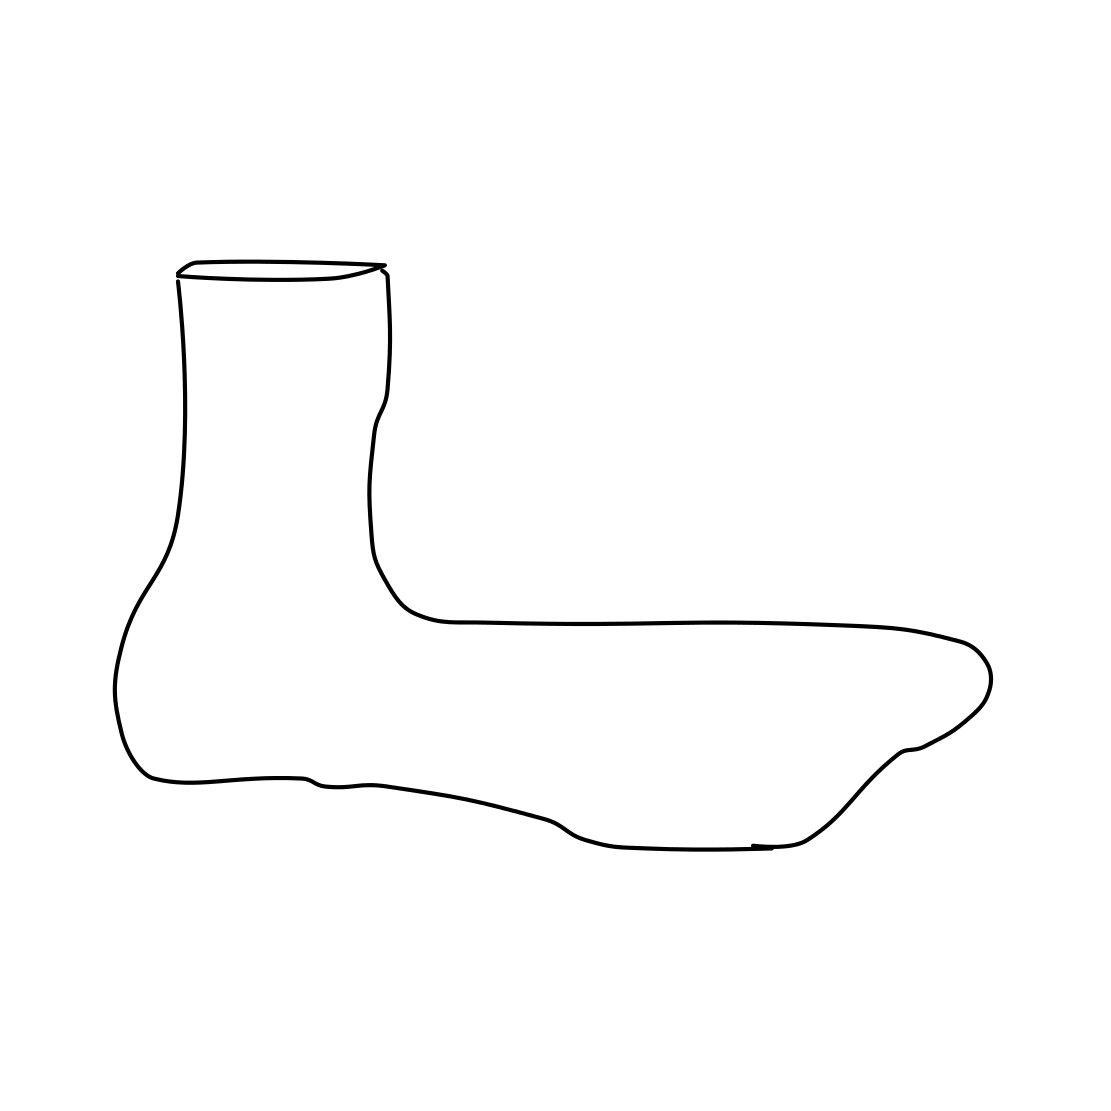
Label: socks